Field crop: tomato
Growth stage: 1
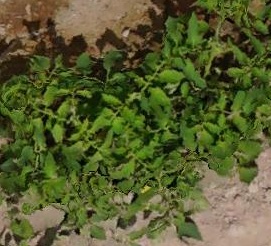
Species: tomato